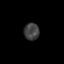
Tissue: skin
Cell type: Epithelial cells
Senescence score: 0.2769
Nuclear area (px): 255
Mean DAPI intensity: 64.216